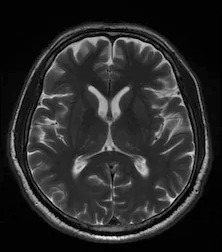
Label: notumor